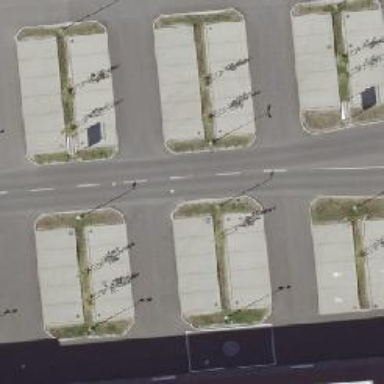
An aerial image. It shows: Asphalt parking aisle designated as service road.